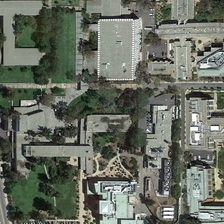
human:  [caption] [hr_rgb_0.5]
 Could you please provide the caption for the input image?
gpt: some buildings and many green trees are in a school .

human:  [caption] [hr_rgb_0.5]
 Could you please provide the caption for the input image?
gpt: some buildings and many green trees are in a school .

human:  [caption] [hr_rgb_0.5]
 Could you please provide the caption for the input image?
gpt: some buildings and many green trees are in a school .

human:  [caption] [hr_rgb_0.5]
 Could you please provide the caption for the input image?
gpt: some buildings and many green trees are in a school .

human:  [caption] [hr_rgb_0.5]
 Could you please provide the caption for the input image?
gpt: some buildings and many green trees are in a school .